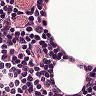
Metastatic tissue present: no